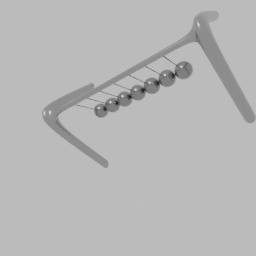
Label: decoration